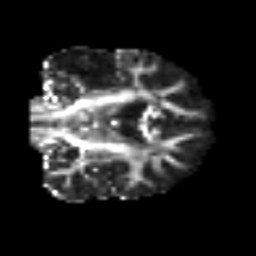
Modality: FA
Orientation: coronal
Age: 63
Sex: male
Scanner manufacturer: siemens
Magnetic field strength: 3 T
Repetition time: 6.1 s
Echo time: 0.101 s